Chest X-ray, AP view. Patient: 19 years old, sex F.
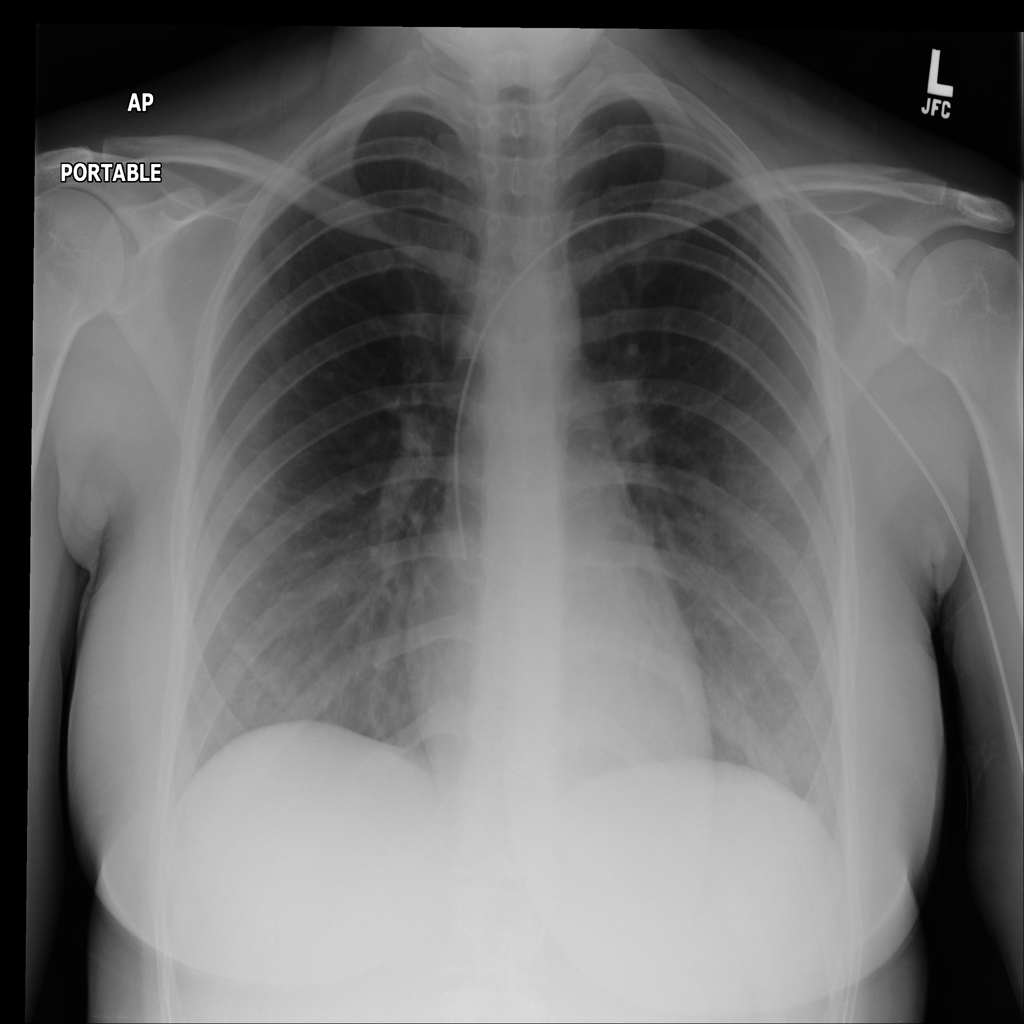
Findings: Pneumothorax